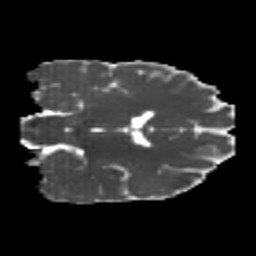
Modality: MD
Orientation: coronal
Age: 22
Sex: male
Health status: healthy
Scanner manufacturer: philips
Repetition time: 7.386 s
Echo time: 0.08599 s